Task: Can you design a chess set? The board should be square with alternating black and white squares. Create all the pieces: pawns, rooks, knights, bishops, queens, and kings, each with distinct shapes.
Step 1414:
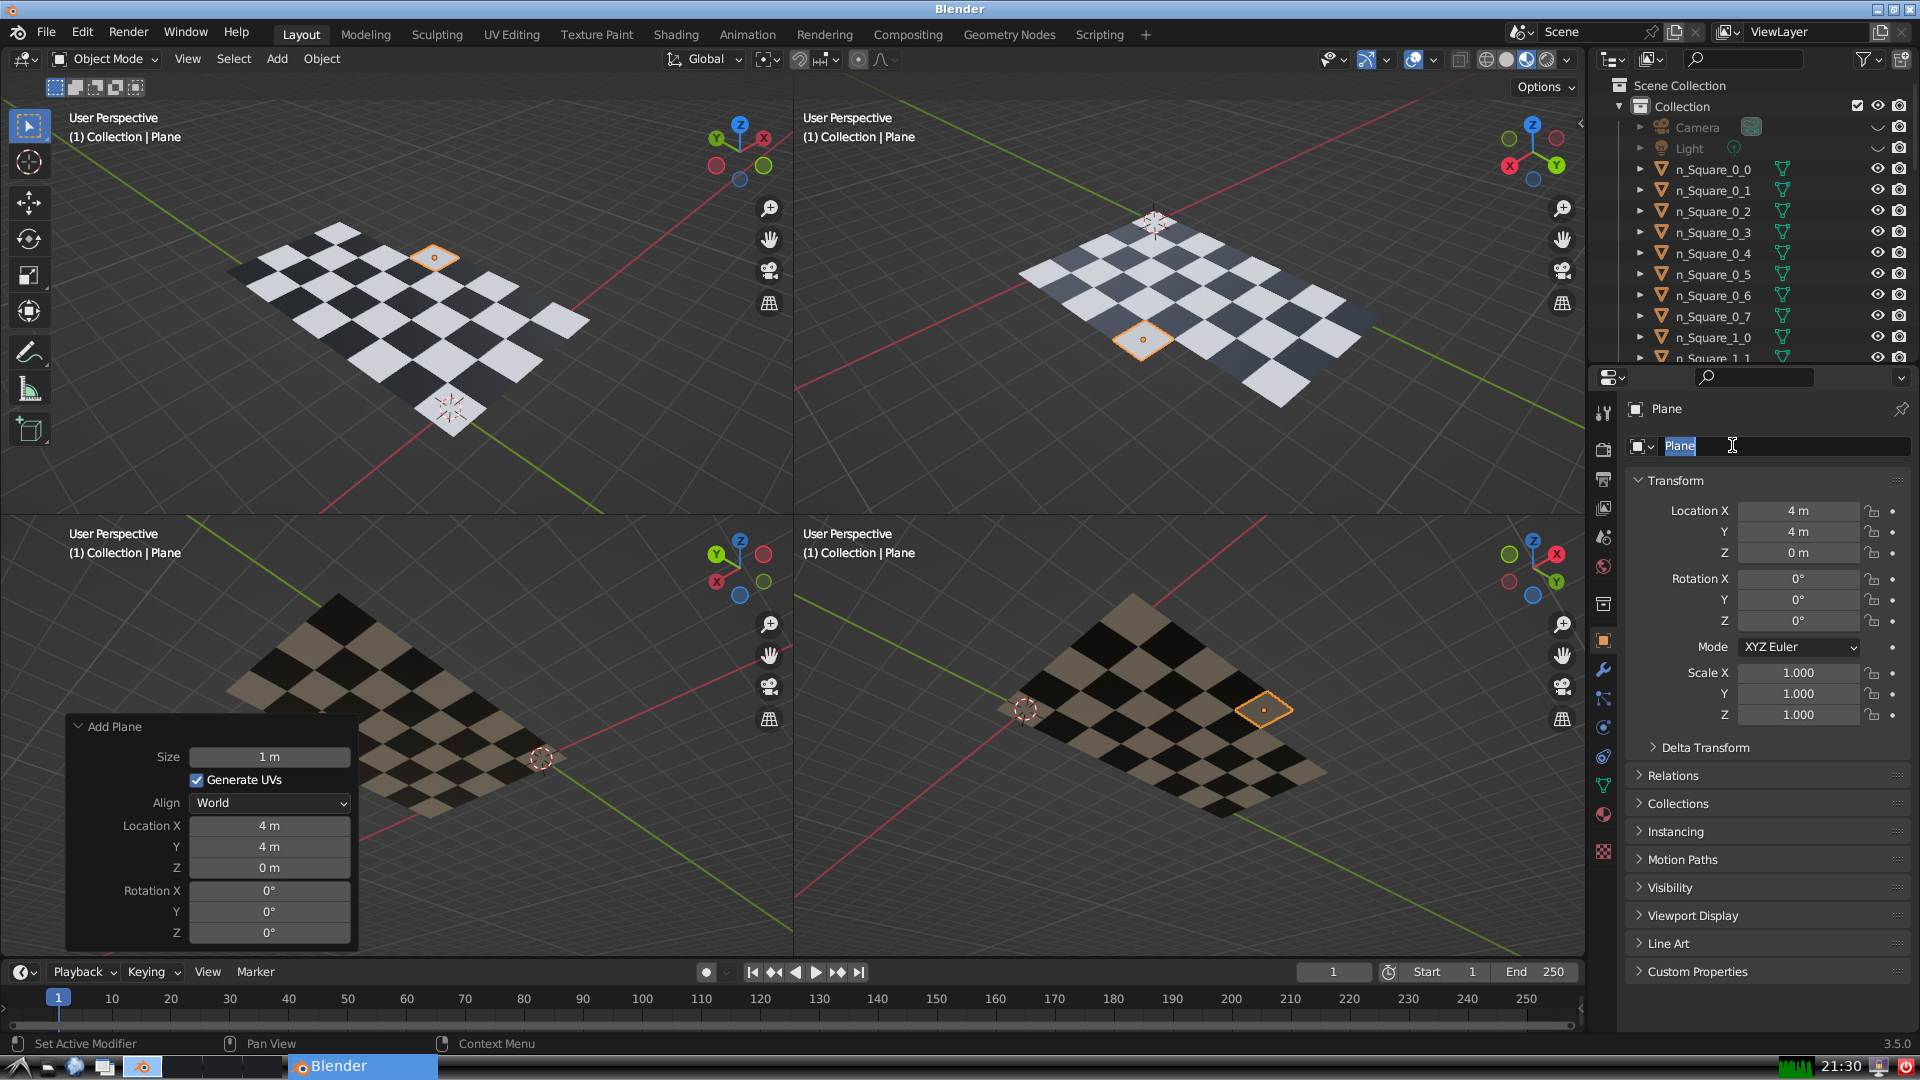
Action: input_text: n_Square_4_4